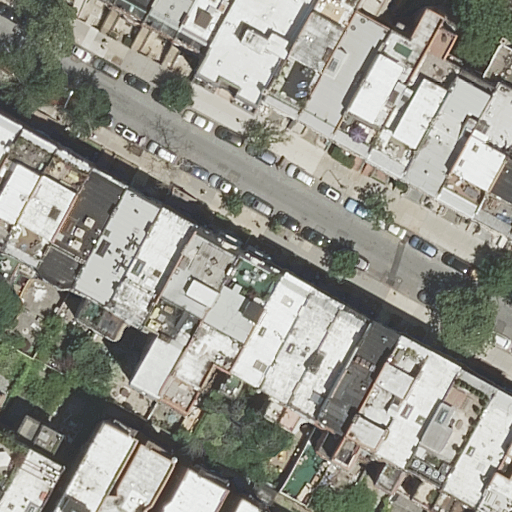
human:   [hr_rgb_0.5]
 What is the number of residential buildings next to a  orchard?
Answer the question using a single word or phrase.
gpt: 0

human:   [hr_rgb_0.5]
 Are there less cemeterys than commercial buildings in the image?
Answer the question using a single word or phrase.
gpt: no

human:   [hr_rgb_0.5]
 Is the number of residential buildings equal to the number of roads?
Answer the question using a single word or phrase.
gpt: no

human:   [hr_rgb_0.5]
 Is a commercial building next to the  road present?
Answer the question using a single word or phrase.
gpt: no

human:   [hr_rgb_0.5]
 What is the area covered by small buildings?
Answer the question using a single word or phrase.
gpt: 494m2

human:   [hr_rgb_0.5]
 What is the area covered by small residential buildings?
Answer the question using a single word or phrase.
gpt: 494m2

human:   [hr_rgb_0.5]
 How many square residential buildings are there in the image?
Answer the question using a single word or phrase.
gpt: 0

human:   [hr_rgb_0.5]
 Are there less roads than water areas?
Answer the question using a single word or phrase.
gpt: no

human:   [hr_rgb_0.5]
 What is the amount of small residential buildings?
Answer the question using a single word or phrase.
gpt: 12

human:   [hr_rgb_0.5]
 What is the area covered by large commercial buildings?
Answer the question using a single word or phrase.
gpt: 0m2

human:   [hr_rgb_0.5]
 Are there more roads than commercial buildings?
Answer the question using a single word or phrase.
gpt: yes

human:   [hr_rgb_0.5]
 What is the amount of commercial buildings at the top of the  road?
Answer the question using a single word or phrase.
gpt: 0

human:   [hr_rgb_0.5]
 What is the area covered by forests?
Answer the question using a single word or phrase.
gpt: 0m2

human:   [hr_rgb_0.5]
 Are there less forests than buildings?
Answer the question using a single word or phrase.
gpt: yes

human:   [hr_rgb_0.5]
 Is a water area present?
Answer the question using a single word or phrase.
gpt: no

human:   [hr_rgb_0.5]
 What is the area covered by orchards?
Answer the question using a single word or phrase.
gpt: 0m2

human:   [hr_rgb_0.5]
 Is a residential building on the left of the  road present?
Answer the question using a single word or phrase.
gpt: yes

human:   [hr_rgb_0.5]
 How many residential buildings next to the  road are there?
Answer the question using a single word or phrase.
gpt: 36

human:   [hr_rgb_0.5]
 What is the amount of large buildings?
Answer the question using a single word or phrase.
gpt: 0

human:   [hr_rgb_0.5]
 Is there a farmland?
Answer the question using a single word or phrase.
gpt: no

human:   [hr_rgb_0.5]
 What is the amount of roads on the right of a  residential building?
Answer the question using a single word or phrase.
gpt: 1

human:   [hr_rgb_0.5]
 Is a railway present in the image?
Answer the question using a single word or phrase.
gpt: no

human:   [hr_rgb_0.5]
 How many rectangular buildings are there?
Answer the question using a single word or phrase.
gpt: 21

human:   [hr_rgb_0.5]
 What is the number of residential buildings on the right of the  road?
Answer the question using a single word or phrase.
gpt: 16

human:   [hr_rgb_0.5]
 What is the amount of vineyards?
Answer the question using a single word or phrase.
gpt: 0

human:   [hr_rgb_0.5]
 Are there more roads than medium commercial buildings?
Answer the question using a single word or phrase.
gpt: yes

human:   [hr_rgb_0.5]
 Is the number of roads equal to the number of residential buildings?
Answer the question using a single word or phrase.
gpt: no

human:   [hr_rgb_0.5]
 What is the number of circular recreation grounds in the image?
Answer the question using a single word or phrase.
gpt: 0

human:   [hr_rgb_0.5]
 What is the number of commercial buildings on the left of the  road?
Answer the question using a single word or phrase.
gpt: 0

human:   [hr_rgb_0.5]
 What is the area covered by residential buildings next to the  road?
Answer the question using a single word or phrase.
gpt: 5259m2

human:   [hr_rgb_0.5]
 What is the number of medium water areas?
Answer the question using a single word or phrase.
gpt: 0

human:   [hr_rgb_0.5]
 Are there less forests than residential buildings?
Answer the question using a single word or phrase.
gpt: yes

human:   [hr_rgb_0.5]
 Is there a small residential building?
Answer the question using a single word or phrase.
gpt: yes

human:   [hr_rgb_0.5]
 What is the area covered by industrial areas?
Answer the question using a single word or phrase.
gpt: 0m2

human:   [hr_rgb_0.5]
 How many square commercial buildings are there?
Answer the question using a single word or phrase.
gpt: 0

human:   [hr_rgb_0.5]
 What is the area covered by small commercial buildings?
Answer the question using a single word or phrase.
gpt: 0m2